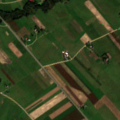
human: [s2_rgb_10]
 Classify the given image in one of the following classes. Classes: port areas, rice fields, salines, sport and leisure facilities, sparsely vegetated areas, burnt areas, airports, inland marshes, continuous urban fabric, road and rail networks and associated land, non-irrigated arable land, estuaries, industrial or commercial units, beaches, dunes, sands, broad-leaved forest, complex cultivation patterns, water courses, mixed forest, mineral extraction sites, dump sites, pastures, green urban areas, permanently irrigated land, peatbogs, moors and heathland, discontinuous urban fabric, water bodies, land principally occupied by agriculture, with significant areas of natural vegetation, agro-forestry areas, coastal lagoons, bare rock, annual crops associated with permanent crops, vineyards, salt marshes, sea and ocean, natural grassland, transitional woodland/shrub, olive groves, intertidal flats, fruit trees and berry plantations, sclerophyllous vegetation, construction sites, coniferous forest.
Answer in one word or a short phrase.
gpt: non-irrigated arable land, pastures, complex cultivation patterns